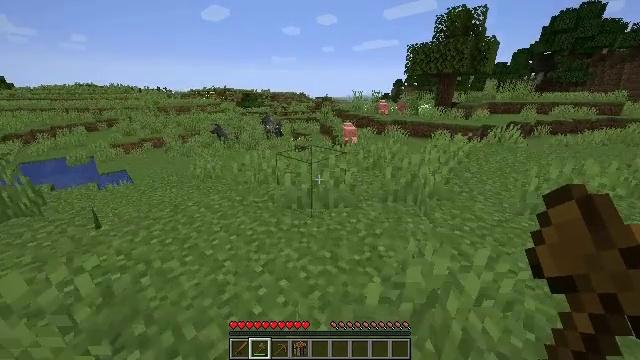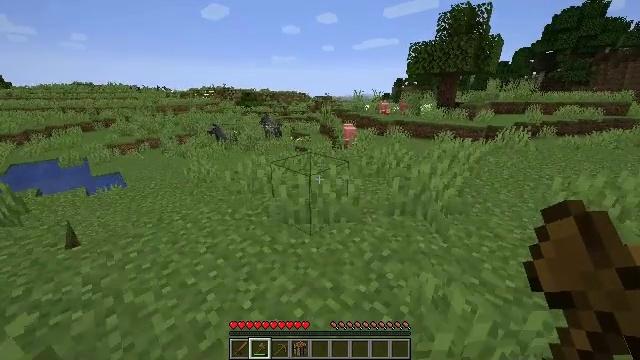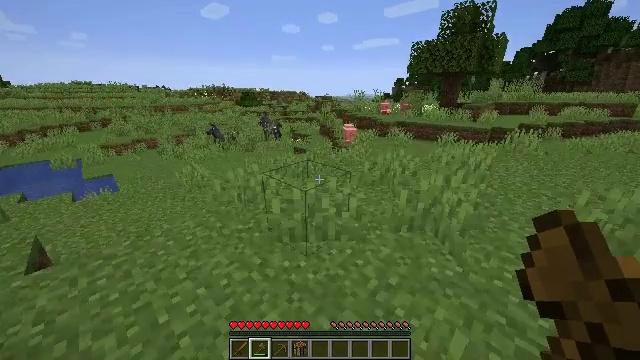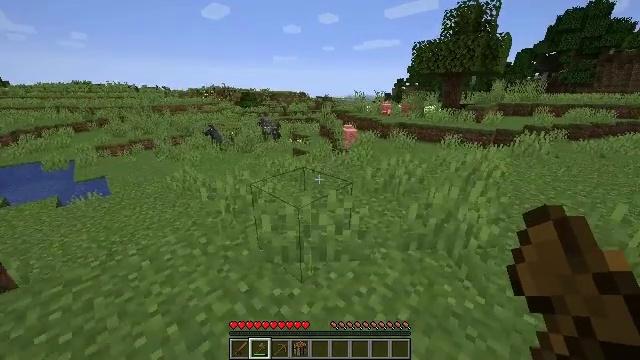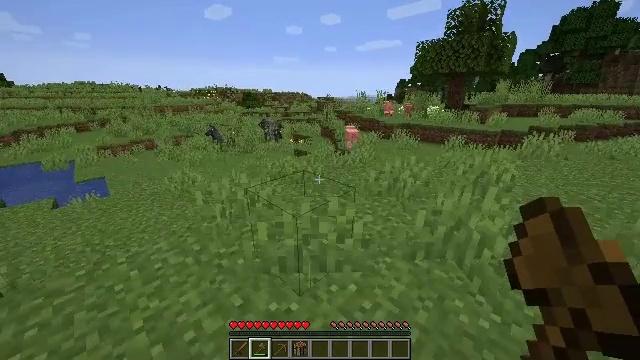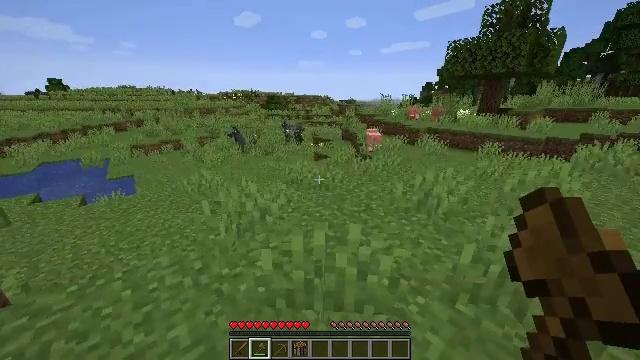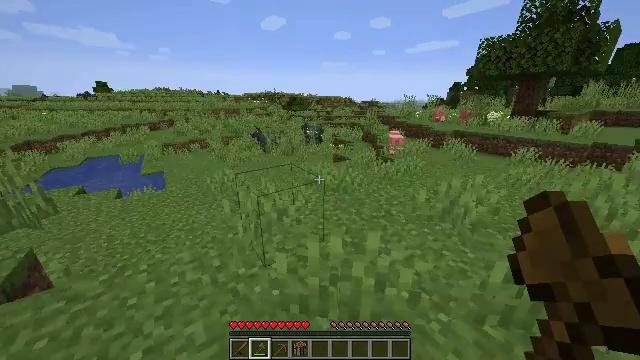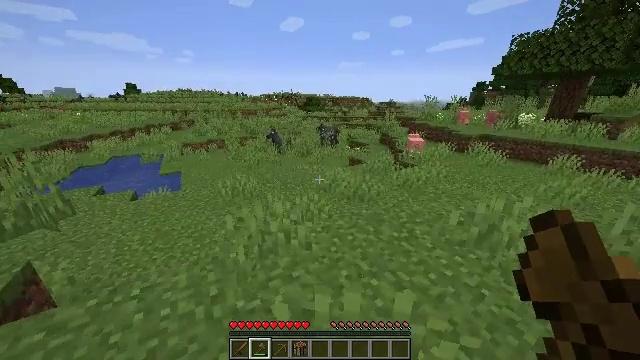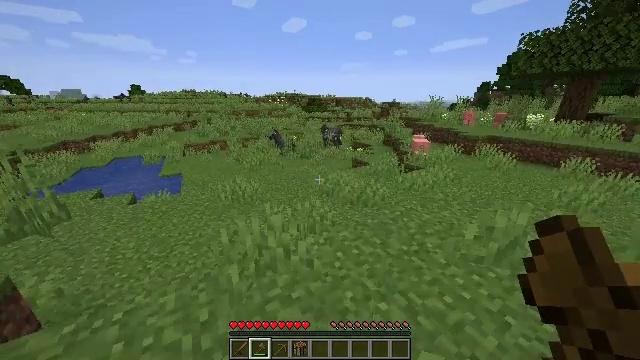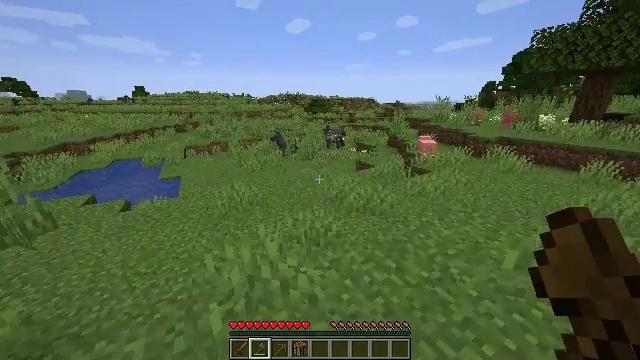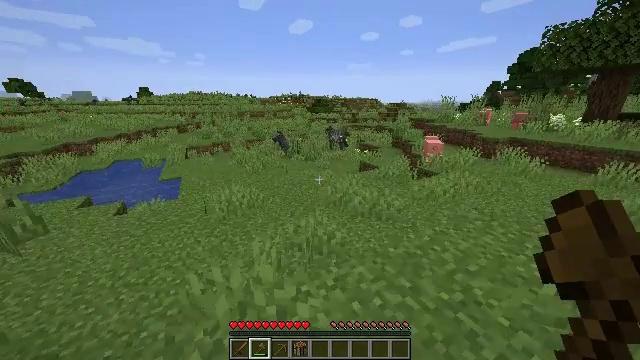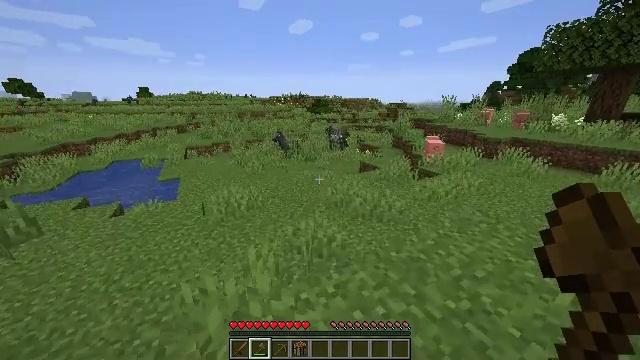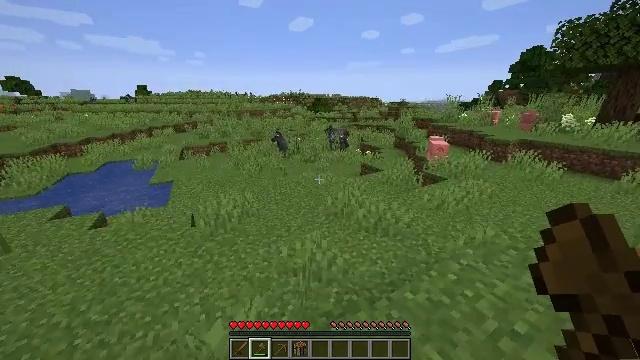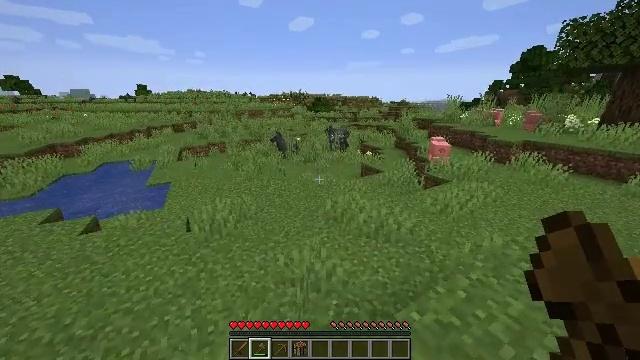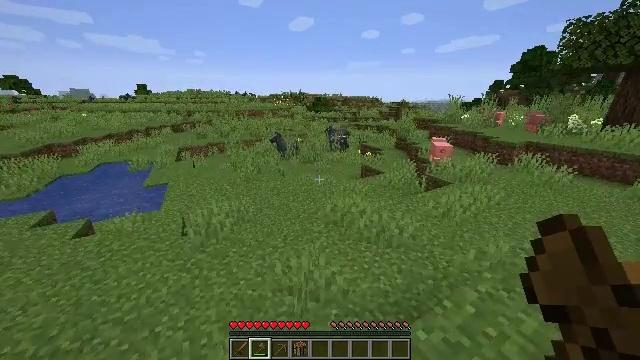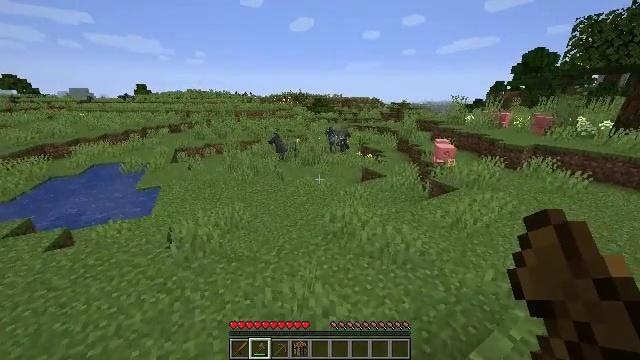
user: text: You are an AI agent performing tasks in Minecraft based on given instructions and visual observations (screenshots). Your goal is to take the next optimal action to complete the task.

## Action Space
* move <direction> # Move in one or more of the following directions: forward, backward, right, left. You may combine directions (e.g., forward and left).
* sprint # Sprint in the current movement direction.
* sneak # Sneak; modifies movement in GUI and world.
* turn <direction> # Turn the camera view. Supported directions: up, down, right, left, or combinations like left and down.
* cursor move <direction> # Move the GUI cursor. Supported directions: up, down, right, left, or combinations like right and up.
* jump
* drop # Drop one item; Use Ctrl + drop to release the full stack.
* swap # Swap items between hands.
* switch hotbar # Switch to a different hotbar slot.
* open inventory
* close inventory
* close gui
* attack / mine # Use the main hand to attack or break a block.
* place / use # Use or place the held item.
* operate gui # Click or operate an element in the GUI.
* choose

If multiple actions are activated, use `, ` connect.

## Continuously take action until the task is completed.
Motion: motion action
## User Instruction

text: Remove the tall grass to clear the area.
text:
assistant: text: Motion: move forward, sprint
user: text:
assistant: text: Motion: move forward, sprint
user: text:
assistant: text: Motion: move forward, sprint
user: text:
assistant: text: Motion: move forward, sprint
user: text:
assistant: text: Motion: move forward, sprint, turn left
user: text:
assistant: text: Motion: move forward, sprint, turn left
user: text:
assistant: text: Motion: move forward, sprint, turn left
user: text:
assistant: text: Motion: move forward, sprint
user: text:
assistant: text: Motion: move forward, sprint
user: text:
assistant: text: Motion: move forward, sprint
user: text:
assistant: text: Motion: move forward, sprint
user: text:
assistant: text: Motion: move forward, sprint
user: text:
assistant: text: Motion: move forward, sprint
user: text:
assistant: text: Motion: move forward, sprint
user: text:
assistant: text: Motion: move forward, sprint
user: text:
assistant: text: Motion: move forward, sprint
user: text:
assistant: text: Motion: move forward, sprint
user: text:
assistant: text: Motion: move forward, sprint
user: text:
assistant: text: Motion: move forward, sprint
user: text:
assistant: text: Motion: move forward, sprint
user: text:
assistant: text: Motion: move forward, sprint
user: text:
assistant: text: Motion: move forward, sprint
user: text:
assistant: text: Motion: move forward, sprint
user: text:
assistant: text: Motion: move forward, sprint
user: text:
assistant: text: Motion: move forward, sprint
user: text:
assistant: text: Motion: move forward, sprint, turn left
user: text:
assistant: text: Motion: move forward, sprint
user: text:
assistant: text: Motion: move forward, sprint
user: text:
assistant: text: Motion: move forward, sprint
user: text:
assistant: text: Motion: move forward, sprint